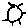
Label: sun